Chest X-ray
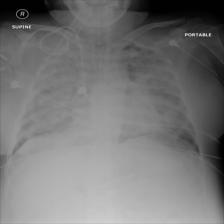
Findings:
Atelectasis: negative
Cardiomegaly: negative
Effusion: negative
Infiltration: positive
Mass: negative
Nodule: negative
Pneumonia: negative
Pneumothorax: negative
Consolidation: negative
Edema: negative
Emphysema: negative
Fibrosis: negative
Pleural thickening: negative
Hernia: negative